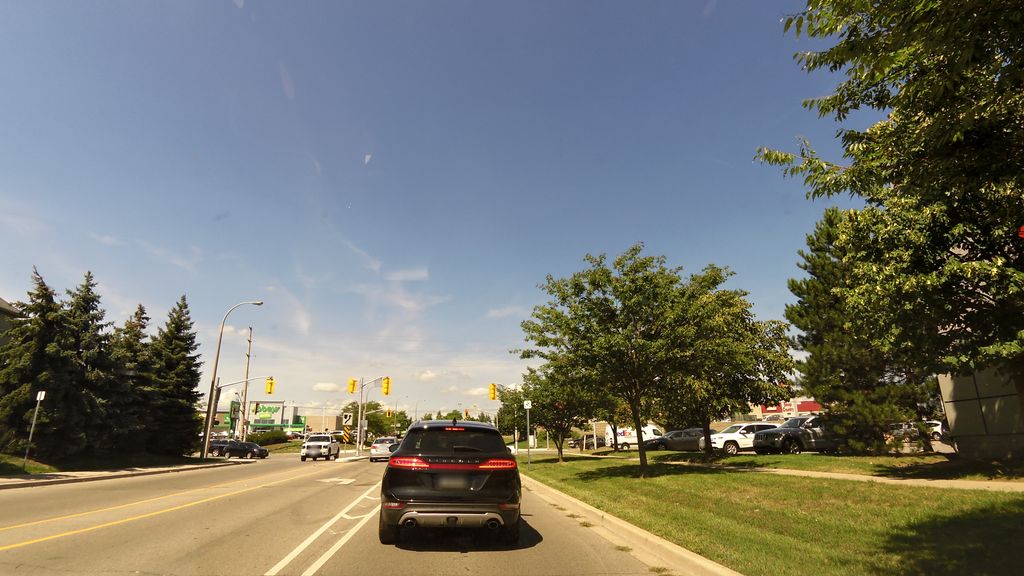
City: hamilton